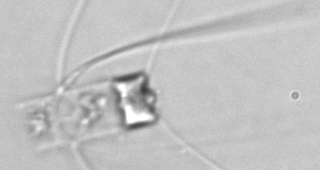
Label: Chaetoceros_didymus